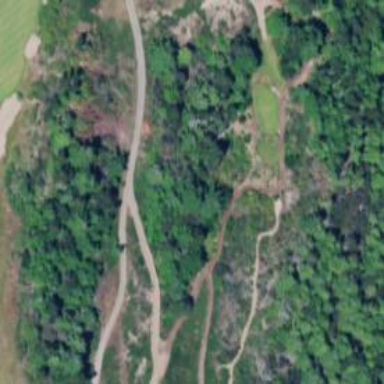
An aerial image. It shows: Path for golf carts.